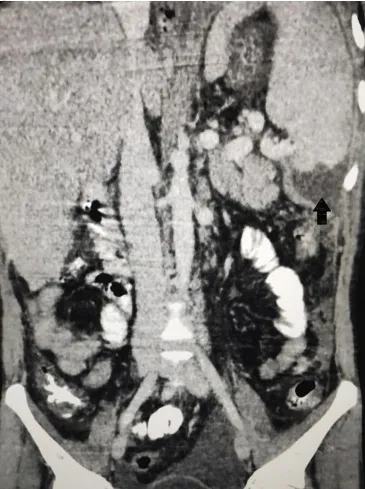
A: Axial section with arrow head showing splenic abscess involving lower pole of the spleen.
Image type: radiology (ct)